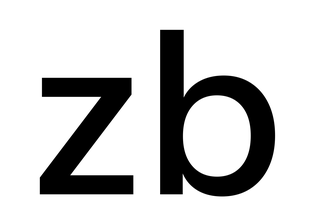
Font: InstrumentSans_Medium